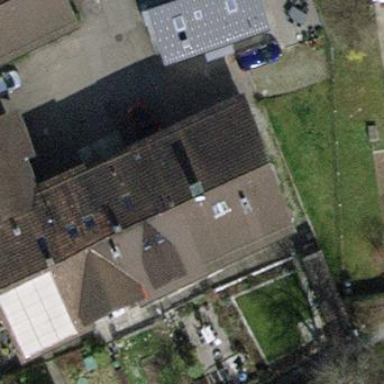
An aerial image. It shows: Terrace building.